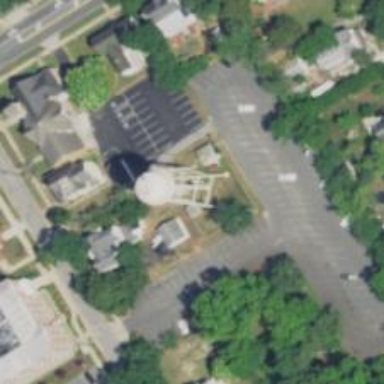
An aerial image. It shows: Water tower that is man-made.